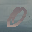
Label: 0